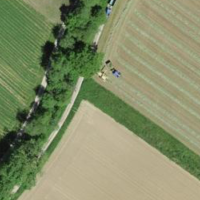
EUNIS habitat code: 52
Species observed at this site:
Pisaura mirabilis
Humulus lupulus